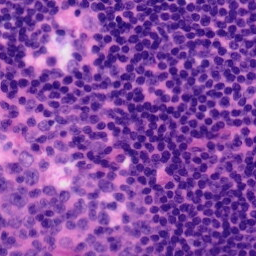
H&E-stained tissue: Tonsil